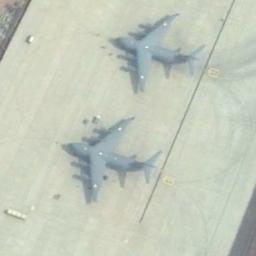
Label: airplane